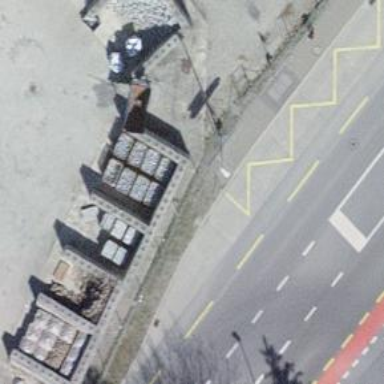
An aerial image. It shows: Asphalt platform for public transport.